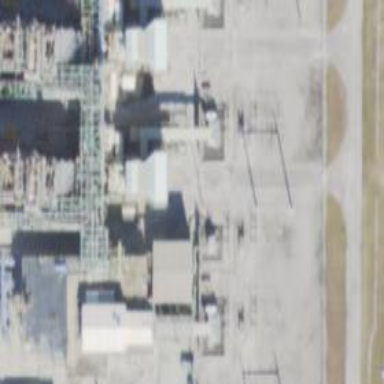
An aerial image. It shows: Gas turbine generator.